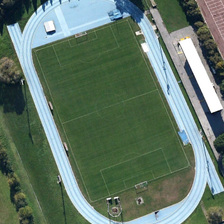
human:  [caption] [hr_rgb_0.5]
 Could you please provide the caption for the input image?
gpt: some green trees are around a playground with a football field in it .

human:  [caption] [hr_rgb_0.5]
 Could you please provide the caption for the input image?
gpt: some green trees are around a playground with a football field in it .

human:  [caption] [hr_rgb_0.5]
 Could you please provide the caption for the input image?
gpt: some green trees are around a playground with a football field in it .

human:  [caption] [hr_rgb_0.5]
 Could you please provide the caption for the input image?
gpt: some green trees are around a playground with a football field in it .

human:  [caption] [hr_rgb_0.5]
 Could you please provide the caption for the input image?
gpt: some green trees are around a playground with a football field in it .